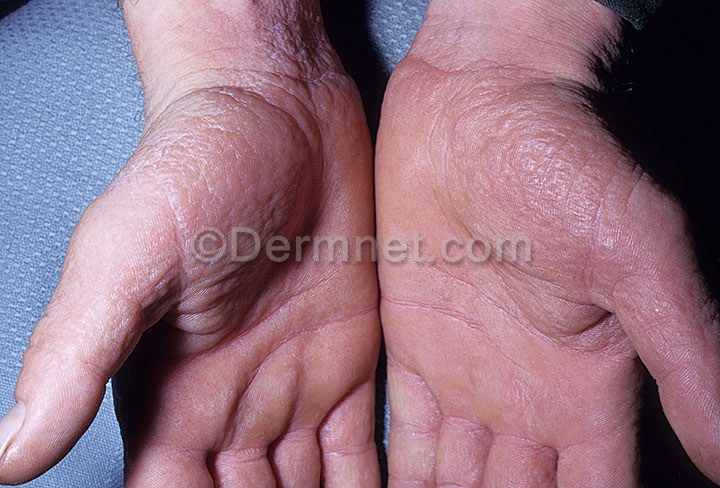
Disease: Tinea Ringworm Candidiasis and other Fungal Infections